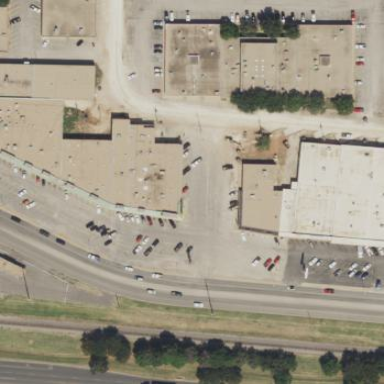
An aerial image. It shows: Retail building.